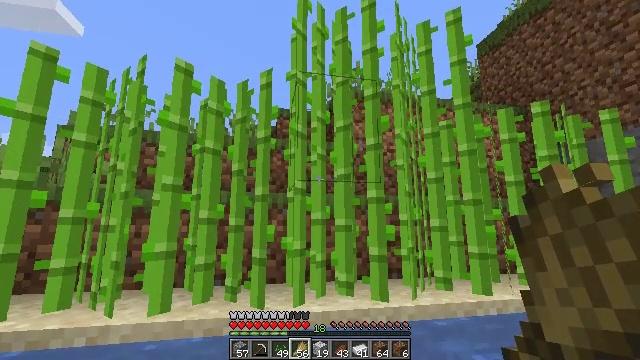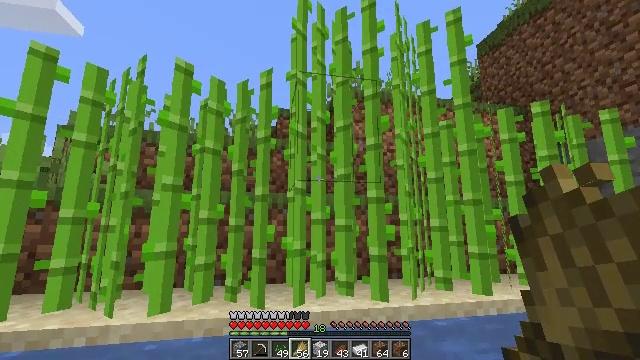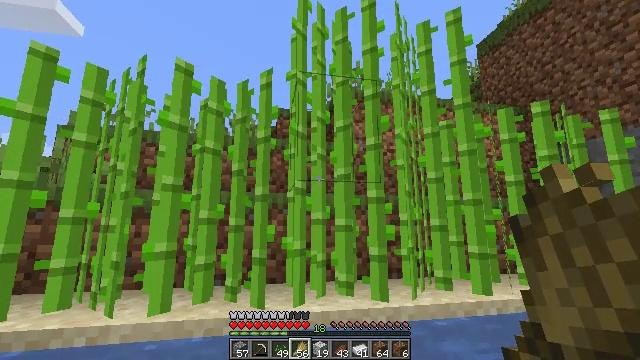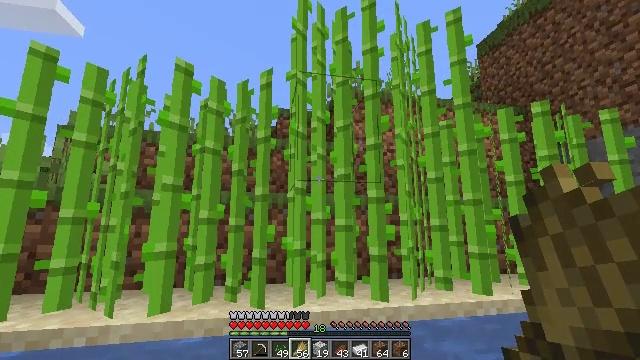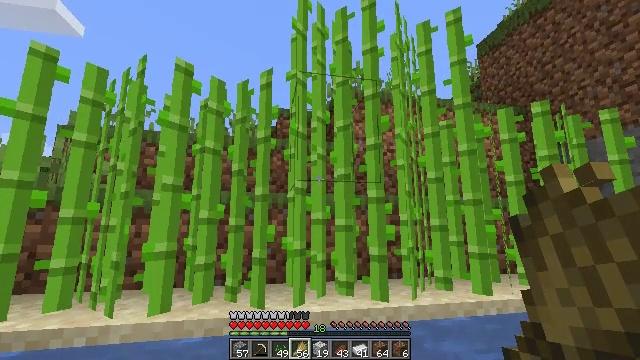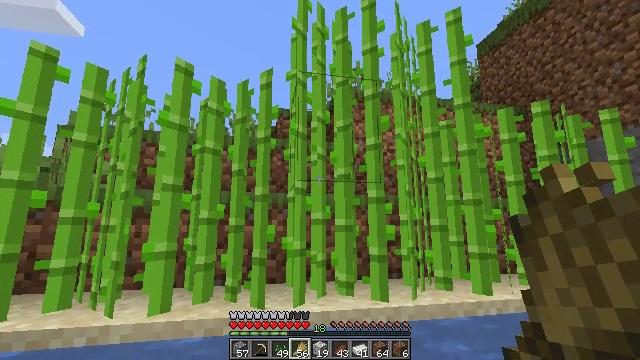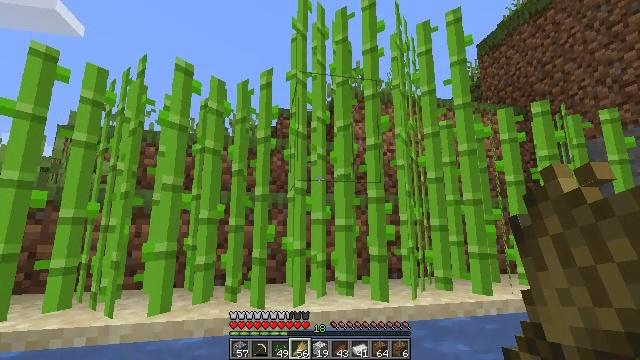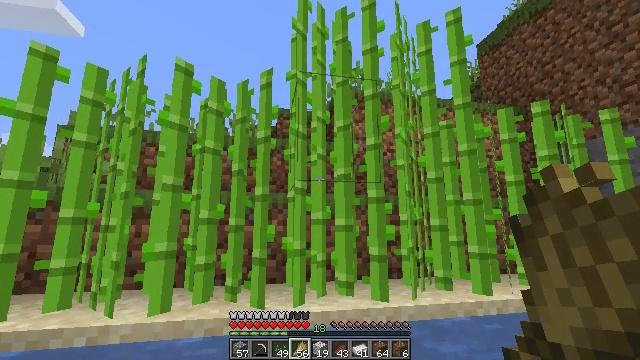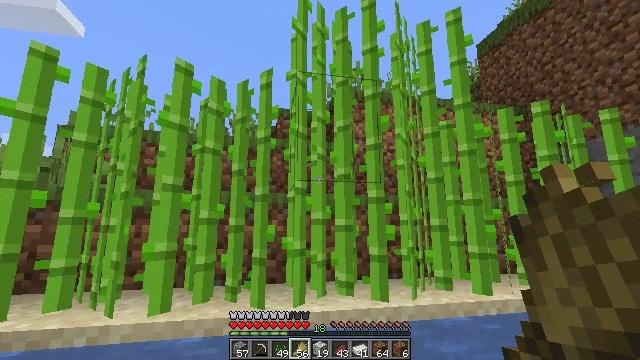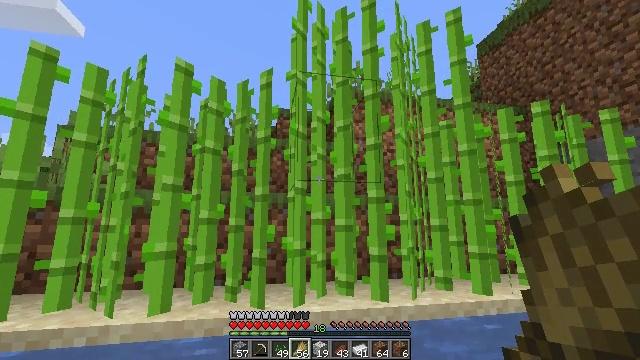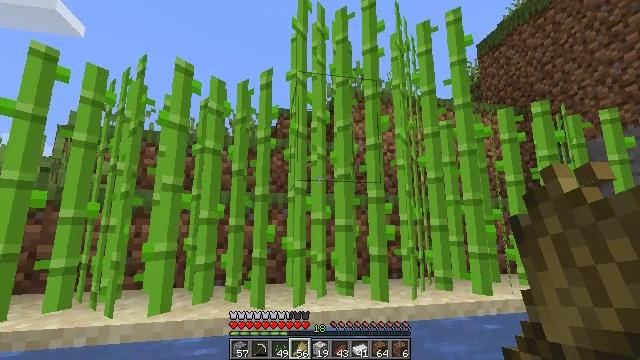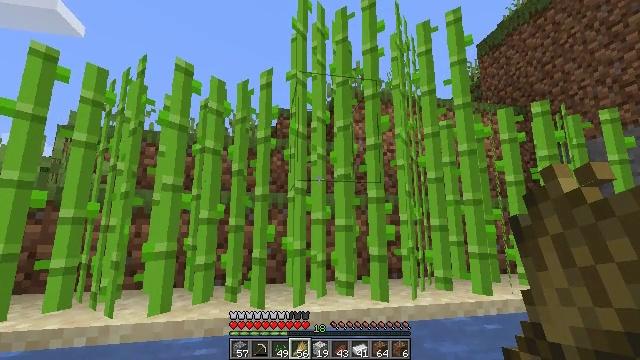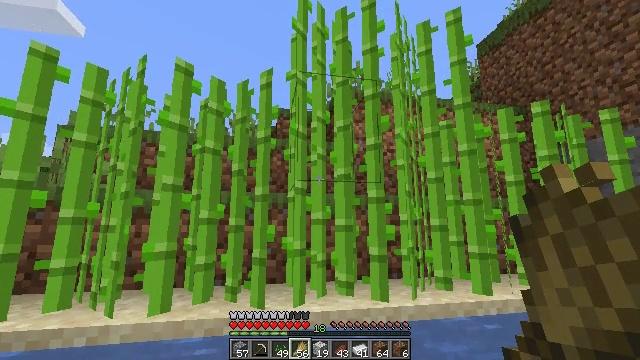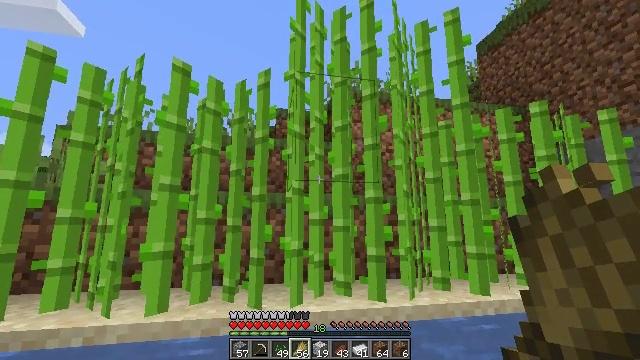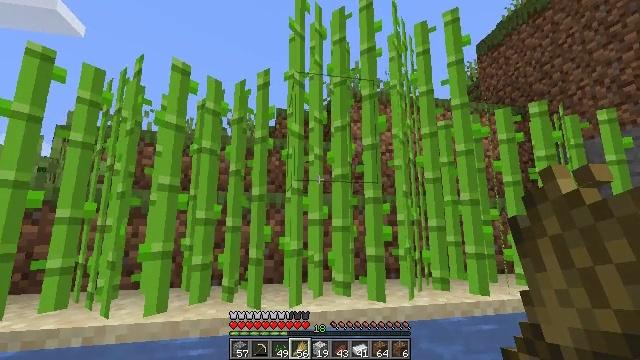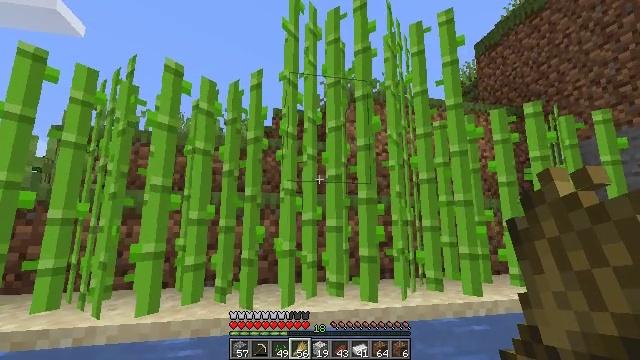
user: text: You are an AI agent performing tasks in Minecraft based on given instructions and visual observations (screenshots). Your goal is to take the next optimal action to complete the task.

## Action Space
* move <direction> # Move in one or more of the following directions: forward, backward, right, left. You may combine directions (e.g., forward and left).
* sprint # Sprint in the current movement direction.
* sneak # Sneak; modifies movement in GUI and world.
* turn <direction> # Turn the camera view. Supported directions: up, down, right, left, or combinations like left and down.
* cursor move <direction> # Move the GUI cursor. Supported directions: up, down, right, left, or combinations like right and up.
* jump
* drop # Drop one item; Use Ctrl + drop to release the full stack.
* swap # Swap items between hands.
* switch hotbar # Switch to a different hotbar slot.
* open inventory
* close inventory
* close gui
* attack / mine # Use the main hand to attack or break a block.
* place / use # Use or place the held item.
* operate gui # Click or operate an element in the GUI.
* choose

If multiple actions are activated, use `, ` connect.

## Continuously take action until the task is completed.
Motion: motion action
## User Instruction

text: Break the sugar cane.
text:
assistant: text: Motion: no_op
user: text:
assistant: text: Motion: no_op
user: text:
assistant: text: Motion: no_op
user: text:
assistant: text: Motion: no_op
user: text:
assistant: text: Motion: no_op
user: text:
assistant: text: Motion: no_op
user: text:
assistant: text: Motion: no_op
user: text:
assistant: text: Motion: no_op
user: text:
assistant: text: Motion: no_op
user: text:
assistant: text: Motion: no_op
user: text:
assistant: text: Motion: no_op
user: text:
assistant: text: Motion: no_op
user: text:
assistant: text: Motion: move right
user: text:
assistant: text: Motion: move right
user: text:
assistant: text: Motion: move right
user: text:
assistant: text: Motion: move right
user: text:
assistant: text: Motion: no_op
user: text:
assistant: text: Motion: no_op
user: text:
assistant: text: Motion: no_op
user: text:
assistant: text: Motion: no_op
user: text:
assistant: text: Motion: turn left and up
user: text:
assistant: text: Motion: no_op
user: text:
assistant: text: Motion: no_op
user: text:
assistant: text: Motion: no_op
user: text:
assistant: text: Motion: no_op
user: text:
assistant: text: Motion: no_op
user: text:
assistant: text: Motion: no_op
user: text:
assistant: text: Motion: no_op
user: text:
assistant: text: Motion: no_op
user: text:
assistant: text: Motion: no_op